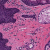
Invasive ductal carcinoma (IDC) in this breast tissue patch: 0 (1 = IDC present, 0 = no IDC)